Question: How do I create a subclass of QLabel through the Qt Creator C++ Wizard?
Specifically, what is the 'base class' and 'type information'? I have tried it about three different ways and end up with various compile errors (below). Qt has been working fine so doesn't seem like an install issue so it must be a...user issue.
'QLabel''QWidget'
---
If I set the type information to 'QWidget' or 'None' I get the error
> symbol(s) not found for architecture x86_64
If I set the type information to 'QObject' I get the error:
> invalid conversion from 'QObject*' to 'QWidget*'
'''
01:25:29: Running steps for project LabelImageTest...
01:25:29: Configuration unchanged, skipping qmake step.
01:25:29: Starting: "/usr/bin/make"
/Applications/Xcode.app/Contents/Developer/usr/bin/g++ -c -pipe -g -gdwarf-2 -isysroot /Applications/Xcode.app/Contents/Developer/Platforms/MacOSX.platform/Developer/SDKs/MacOSX10.8.sdk -mmacosx-version-min=10.6 -Wall -W -fPIE -DQT_QML_DEBUG -DQT_DECLARATIVE_DEBUG -DQT_WIDGETS_LIB -DQT_GUI_LIB -DQT_CORE_LIB -I/Users/rise/Qt/5.1.0/clang_64/mkspecs/macx-g++ -I/Users/rise/QT_workspace/LabelImageTest -I/Users/rise/Qt/5.1.0/clang_64/include -I/Users/rise/Qt/5.1.0/clang_64/include/QtWidgets -I/Users/rise/Qt/5.1.0/clang_64/lib/QtWidgets.framework/Headers -I/Users/rise/Qt/5.1.0/clang_64/include/QtGui -I/Users/rise/Qt/5.1.0/clang_64/lib/QtGui.framework/Headers -I/Users/rise/Qt/5.1.0/clang_64/include/QtCore -I/Users/rise/Qt/5.1.0/clang_64/lib/QtCore.framework/Headers -I. -I/Applications/Xcode.app/Contents/Developer/Platforms/MacOSX.platform/Developer/SDKs/MacOSX10.8.sdk/System/Library/Frameworks/OpenGL.framework/Versions/A/Headers -I/Applications/Xcode.app/Contents/Developer/Platforms/MacOSX.platform/Developer/SDKs/MacOSX10.8.sdk/System/Library/Frameworks/AGL.framework/Headers -I. -I. -F/Users/rise/Qt//5.1.0/clang_64/lib -o mainwindow.o /Users/rise/QT_workspace/LabelImageTest/mainwindow.cpp
/Applications/Xcode.app/Contents/Developer/usr/bin/g++ -c -pipe -g -gdwarf-2 -isysroot /Applications/Xcode.app/Contents/Developer/Platforms/MacOSX.platform/Developer/SDKs/MacOSX10.8.sdk -mmacosx-version-min=10.6 -Wall -W -fPIE -DQT_QML_DEBUG -DQT_DECLARATIVE_DEBUG -DQT_WIDGETS_LIB -DQT_GUI_LIB -DQT_CORE_LIB -I/Users/rise/Qt/5.1.0/clang_64/mkspecs/macx-g++ -I/Users/rise/QT_workspace/LabelImageTest -I/Users/rise/Qt/5.1.0/clang_64/include -I/Users/rise/Qt/5.1.0/clang_64/include/QtWidgets -I/Users/rise/Qt/5.1.0/clang_64/lib/QtWidgets.framework/Headers -I/Users/rise/Qt/5.1.0/clang_64/include/QtGui -I/Users/rise/Qt/5.1.0/clang_64/lib/QtGui.framework/Headers -I/Users/rise/Qt/5.1.0/clang_64/include/QtCore -I/Users/rise/Qt/5.1.0/clang_64/lib/QtCore.framework/Headers -I. -I/Applications/Xcode.app/Contents/Developer/Platforms/MacOSX.platform/Developer/SDKs/MacOSX10.8.sdk/System/Library/Frameworks/OpenGL.framework/Versions/A/Headers -I/Applications/Xcode.app/Contents/Developer/Platforms/MacOSX.platform/Developer/SDKs/MacOSX10.8.sdk/System/Library/Frameworks/AGL.framework/Headers -I. -I. -F/Users/rise/Qt//5.1.0/clang_64/lib -o customlabel.o /Users/rise/QT_workspace/LabelImageTest/customlabel.cpp
/Users/rise/Qt/5.1.0/clang_64/bin/rcc -name images /Users/rise/QT_workspace/LabelImageTest/images.qrc -o qrc_images.cpp
/Applications/Xcode.app/Contents/Developer/usr/bin/g++ -c -pipe -g -gdwarf-2 -isysroot /Applications/Xcode.app/Contents/Developer/Platforms/MacOSX.platform/Developer/SDKs/MacOSX10.8.sdk -mmacosx-version-min=10.6 -Wall -W -fPIE -DQT_QML_DEBUG -DQT_DECLARATIVE_DEBUG -DQT_WIDGETS_LIB -DQT_GUI_LIB -DQT_CORE_LIB -I/Users/rise/Qt/5.1.0/clang_64/mkspecs/macx-g++ -I/Users/rise/QT_workspace/LabelImageTest -I/Users/rise/Qt/5.1.0/clang_64/include -I/Users/rise/Qt/5.1.0/clang_64/include/QtWidgets -I/Users/rise/Qt/5.1.0/clang_64/lib/QtWidgets.framework/Headers -I/Users/rise/Qt/5.1.0/clang_64/include/QtGui -I/Users/rise/Qt/5.1.0/clang_64/lib/QtGui.framework/Headers -I/Users/rise/Qt/5.1.0/clang_64/include/QtCore -I/Users/rise/Qt/5.1.0/clang_64/lib/QtCore.framework/Headers -I. -I/Applications/Xcode.app/Contents/Developer/Platforms/MacOSX.platform/Developer/SDKs/MacOSX10.8.sdk/System/Library/Frameworks/OpenGL.framework/Versions/A/Headers -I/Applications/Xcode.app/Contents/Developer/Platforms/MacOSX.platform/Developer/SDKs/MacOSX10.8.sdk/System/Library/Frameworks/AGL.framework/Headers -I. -I. -F/Users/rise/Qt//5.1.0/clang_64/lib -o qrc_images.o qrc_images.cpp
/Users/rise/Qt//5.1.0/clang_64/bin/moc -DQT_QML_DEBUG -DQT_DECLARATIVE_DEBUG -DQT_WIDGETS_LIB -DQT_GUI_LIB -DQT_CORE_LIB -D__APPLE__ -D__GNUC__=4 -I/Users/rise/Qt/5.1.0/clang_64/mkspecs/macx-g++ -I/Users/rise/QT_workspace/LabelImageTest -I/Users/rise/Qt/5.1.0/clang_64/include -I/Users/rise/Qt/5.1.0/clang_64/include/QtWidgets -I/Users/rise/Qt/5.1.0/clang_64/lib/QtWidgets.framework/Headers -I/Users/rise/Qt/5.1.0/clang_64/include/QtGui -I/Users/rise/Qt/5.1.0/clang_64/lib/QtGui.framework/Headers -I/Users/rise/Qt/5.1.0/clang_64/include/QtCore -I/Users/rise/Qt/5.1.0/clang_64/lib/QtCore.framework/Headers -I. -I/Applications/Xcode.app/Contents/Developer/Platforms/MacOSX.platform/Developer/SDKs/MacOSX10.8.sdk/System/Library/Frameworks/OpenGL.framework/Versions/A/Headers -I/Applications/Xcode.app/Contents/Developer/Platforms/MacOSX.platform/Developer/SDKs/MacOSX10.8.sdk/System/Library/Frameworks/AGL.framework/Headers -I. -I. -F/Users/rise/Qt//5.1.0/clang_64/lib /Users/rise/QT_workspace/LabelImageTest/mainwindow.h -o moc_mainwindow.cpp
/Applications/Xcode.app/Contents/Developer/usr/bin/g++ -c -pipe -g -gdwarf-2 -isysroot /Applications/Xcode.app/Contents/Developer/Platforms/MacOSX.platform/Developer/SDKs/MacOSX10.8.sdk -mmacosx-version-min=10.6 -Wall -W -fPIE -DQT_QML_DEBUG -DQT_DECLARATIVE_DEBUG -DQT_WIDGETS_LIB -DQT_GUI_LIB -DQT_CORE_LIB -I/Users/rise/Qt/5.1.0/clang_64/mkspecs/macx-g++ -I/Users/rise/QT_workspace/LabelImageTest -I/Users/rise/Qt/5.1.0/clang_64/include -I/Users/rise/Qt/5.1.0/clang_64/include/QtWidgets -I/Users/rise/Qt/5.1.0/clang_64/lib/QtWidgets.framework/Headers -I/Users/rise/Qt/5.1.0/clang_64/include/QtGui -I/Users/rise/Qt/5.1.0/clang_64/lib/QtGui.framework/Headers -I/Users/rise/Qt/5.1.0/clang_64/include/QtCore -I/Users/rise/Qt/5.1.0/clang_64/lib/QtCore.framework/Headers -I. -I/Applications/Xcode.app/Contents/Developer/Platforms/MacOSX.platform/Developer/SDKs/MacOSX10.8.sdk/System/Library/Frameworks/OpenGL.framework/Versions/A/Headers -I/Applications/Xcode.app/Contents/Developer/Platforms/MacOSX.platform/Developer/SDKs/MacOSX10.8.sdk/System/Library/Frameworks/AGL.framework/Headers -I. -I. -F/Users/rise/Qt//5.1.0/clang_64/lib -o moc_mainwindow.o moc_mainwindow.cpp
/Users/rise/Qt//5.1.0/clang_64/bin/moc -DQT_QML_DEBUG -DQT_DECLARATIVE_DEBUG -DQT_WIDGETS_LIB -DQT_GUI_LIB -DQT_CORE_LIB -D__APPLE__ -D__GNUC__=4 -I/Users/rise/Qt/5.1.0/clang_64/mkspecs/macx-g++ -I/Users/rise/QT_workspace/LabelImageTest -I/Users/rise/Qt/5.1.0/clang_64/include -I/Users/rise/Qt/5.1.0/clang_64/include/QtWidgets -I/Users/rise/Qt/5.1.0/clang_64/lib/QtWidgets.framework/Headers -I/Users/rise/Qt/5.1.0/clang_64/include/QtGui -I/Users/rise/Qt/5.1.0/clang_64/lib/QtGui.framework/Headers -I/Users/rise/Qt/5.1.0/clang_64/include/QtCore -I/Users/rise/Qt/5.1.0/clang_64/lib/QtCore.framework/Headers -I. -I/Applications/Xcode.app/Contents/Developer/Platforms/MacOSX.platform/Developer/SDKs/MacOSX10.8.sdk/System/Library/Frameworks/OpenGL.framework/Versions/A/Headers -I/Applications/Xcode.app/Contents/Developer/Platforms/MacOSX.platform/Developer/SDKs/MacOSX10.8.sdk/System/Library/Frameworks/AGL.framework/Headers -I. -I. -F/Users/rise/Qt//5.1.0/clang_64/lib /Users/rise/QT_workspace/LabelImageTest/customlabel.h -o moc_customlabel.cpp
/Applications/Xcode.app/Contents/Developer/usr/bin/g++ -c -pipe -g -gdwarf-2 -isysroot /Applications/Xcode.app/Contents/Developer/Platforms/MacOSX.platform/Developer/SDKs/MacOSX10.8.sdk -mmacosx-version-min=10.6 -Wall -W -fPIE -DQT_QML_DEBUG -DQT_DECLARATIVE_DEBUG -DQT_WIDGETS_LIB -DQT_GUI_LIB -DQT_CORE_LIB -I/Users/rise/Qt/5.1.0/clang_64/mkspecs/macx-g++ -I/Users/rise/QT_workspace/LabelImageTest -I/Users/rise/Qt/5.1.0/clang_64/include -I/Users/rise/Qt/5.1.0/clang_64/include/QtWidgets -I/Users/rise/Qt/5.1.0/clang_64/lib/QtWidgets.framework/Headers -I/Users/rise/Qt/5.1.0/clang_64/include/QtGui -I/Users/rise/Qt/5.1.0/clang_64/lib/QtGui.framework/Headers -I/Users/rise/Qt/5.1.0/clang_64/include/QtCore -I/Users/rise/Qt/5.1.0/clang_64/lib/QtCore.framework/Headers -I. -I/Applications/Xcode.app/Contents/Developer/Platforms/MacOSX.platform/Developer/SDKs/MacOSX10.8.sdk/System/Library/Frameworks/OpenGL.framework/Versions/A/Headers -I/Applications/Xcode.app/Contents/Developer/Platforms/MacOSX.platform/Developer/SDKs/MacOSX10.8.sdk/System/Library/Frameworks/AGL.framework/Headers -I. -I. -F/Users/rise/Qt//5.1.0/clang_64/lib -o moc_customlabel.o moc_customlabel.cpp
/Applications/Xcode.app/Contents/Developer/usr/bin/g++ -headerpad_max_install_names -Wl,-syslibroot,/Applications/Xcode.app/Contents/Developer/Platforms/MacOSX.platform/Developer/SDKs/MacOSX10.8.sdk -mmacosx-version-min=10.6 -o LabelImageTest.app/Contents/MacOS/LabelImageTest main.o mainwindow.o customlabel.o qrc_images.o moc_mainwindow.o moc_customlabel.o -F/Users/rise/Qt//5.1.0/clang_64/lib -framework QtWidgets -F/Users/rise/Qt//5.1.0/clang_64/qtbase/lib -framework QtGui -framework QtCore -framework OpenGL -framework AGL
ld: warning: directory not found for option '-F/Users/rise/Qt//5.1.0/clang_64/qtbase/lib'
Undefined symbols for architecture x86_64:
"MainWindow::on_label_linkActivated(QString const&)", referenced from:
MainWindow::qt_static_metacall(QObject*, QMetaObject::Call, int, void**)in moc_mainwindow.o
ld: symbol(s) not found for architecture x86_64
collect2: ld returned 1 exit status
make: *** [LabelImageTest.app/Contents/MacOS/LabelImageTest] Error 1
01:25:34: The process "/usr/bin/make" exited with code 2.
Error while building/deploying project LabelImageTest (kit: QT 5.1)
When executing step 'Make'
01:25:34: Elapsed time: 00:05.
'''
---

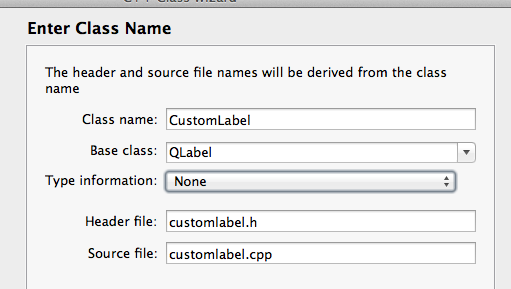
Answer: I am not sure how you can do it from Qt Wizard,
But if you prefer code than following how it's done,
'''
//in header file
#include <QLabel>
class MyLabel: public QLabel{
Q_OBJECT
public:
MyLabel( QWidget* parent=0);
//other methods
};
//in cpp file
MyLabel::MyLabel( QWidget* parent)
: QLabel(parent)
{
}
'''
You can create its instance by following code
'''
MyLabel* label = new MyLabel();
//layout->addWidget(label);
'''